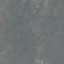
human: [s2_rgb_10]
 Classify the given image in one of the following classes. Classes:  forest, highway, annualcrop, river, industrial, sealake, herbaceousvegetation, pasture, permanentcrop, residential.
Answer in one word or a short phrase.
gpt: HerbaceousVegetation